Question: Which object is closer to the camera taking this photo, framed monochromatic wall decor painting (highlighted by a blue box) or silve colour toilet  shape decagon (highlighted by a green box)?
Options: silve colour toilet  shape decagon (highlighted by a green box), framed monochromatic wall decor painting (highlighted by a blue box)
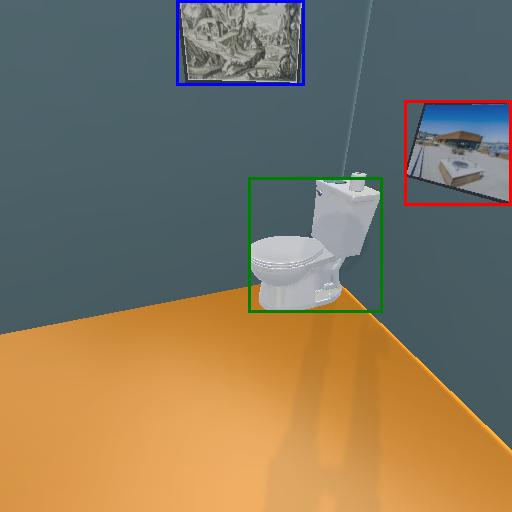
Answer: silve colour toilet  shape decagon (highlighted by a green box)